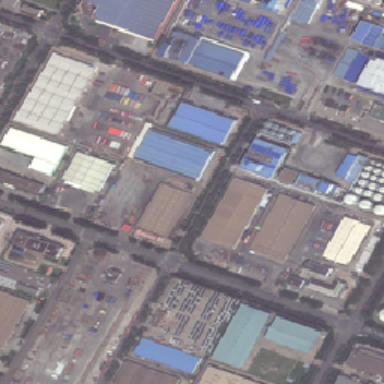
Industrial parks on the street are neatly arranged .